Question: I have modified <URL> but it seems the x tick mark position not correct if set nbins=10! but it works fine if set nbins=5. what's wrong with me?
'''
#!/usr/bin/env python
import numpy as np
import matplotlib.pyplot as plt
from time import mktime
from datetime import datetime
from matplotlib.ticker import MaxNLocator
#%matplotlib inline
#-----------------------------------------#
def main():
ticks = [ "9-28 11:07:57.435", "9-28 11:10:00.123", "9-28 11:40:00.654", "9-28 11:50:00.341", "9-28 12:00:00.773"]
y = np.array([10, 12, 9, 15, 11])
x = [mktime(datetime.strptime("2014-"+i, "%Y-%m-%d %H:%M:%S.%f").timetuple()) for i in ticks]
plt.stem(x,y)
plt.xticks(x, ticks,rotation=25,ha='right')
plt.gca().xaxis.set_major_locator(MaxNLocator(nbins=10, prune = 'lower'))
plt.gca().spines['right'].set_color('none')
plt.gca().spines['top'].set_color('none')
plt.gca().spines['left'].set_smart_bounds(True)
plt.gca().spines['bottom'].set_smart_bounds(True)
plt.gca().xaxis.set_ticks_position('bottom')
plt.gca().yaxis.set_ticks_position('left')
plt.show()
return
#-----------------------------------------#
if __name__ == "__main__":
main()
'''

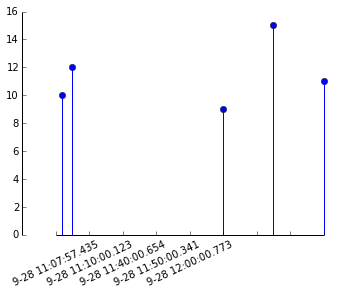
Answer: When you specify 'plt.xticks', what it does is set the tick locator to a , allowing you to place the ticks explicitly. When you then assign the tick locator to a , you override the explicit tick placement.
To get a maximum of N ticks, you can pull N values from your ticks list and just pass those to xticks, and eliminate setting the locator manually. These lines pull 3 ticks out of your current list of 5 as an example.
'''
inds = np.linspace(0,len(ticks)-1,3).astype(int)
plt.xticks(np.array(x)[inds], np.array(ticks)[inds],rotation=25,ha='right')
'''